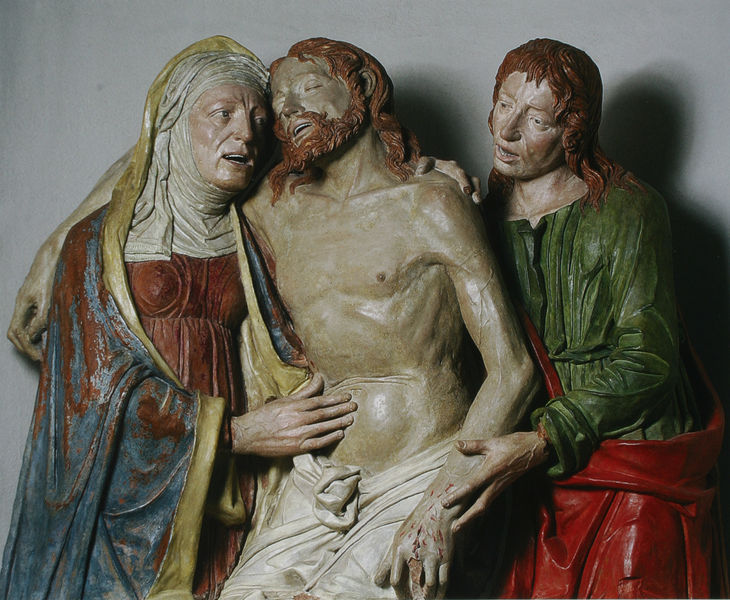
Titel: Pietà
Künstler: Andrea Riccio
Standort: Padua
Institution: Santo Stefano
Schlagwörter: blau, gruppe, hand, körper, mann, nackt, schatten, umhang, weiß, wunde, frauen, gelb, grün, menschen, braun, brust, bunt, finger, frau, holz, kleid, mund, männer, stützen, rot, schleier, tuch, beige, haube, bart, bibel, gesicht, halten, johannes, knoten, leiche, stein, tod, tot, trauer, hände, gewand, gold, haare, mantel, stoff, gewänder, mutter, locken, renaissance, skulptur, statue, ton, deutschland, kopfbedeckung, schürze, farbig, italien, farben, farbe, weis, figuren, kopftuch, lack, nabel, bauch, halbakt, halbnackt, plastik, nagel, oberkörper, bemalt, foto, fotografie, blut, lendentuch, bla, kreuz, weinen, jungfrau, loch, altar, schnitzerei, vorderseite, leib, statuen, christus, grab, jesus, kreuzabnahme, kreuzigung, leichnam, pieta, sterben, stigma, stigmata, toter christus, wunden, wundmal, leid, leiden, schmerz, mittelalter, stützend, adern, tuchs, naturalistisch, heilige, gefasst, jünger, bemalung, maria, madonna, magdalena, gekreuzigt, schmerzen, beweinung, wundmahle, biblisch, drama, holzfigur, fassung, ader, grablegung, berührung, sohn, ikone, tränen, tragik, leinentuch, geschnitzt, josef, mager, kreuzgang, defekt, nackter oberkörper, spätgotik, schnitzkunst, christ, terracotta, mal, apostel, bauchfalte, folter, mitleid, muttergottes, kreus, kreuzweg, maphorion, grünewald, wundmahl, marai, abstützend, statuengruppe, maria christus johannes, mari, 3 personen, geschniztz, bauchschmerzen, bauchweh, maria4, compassio